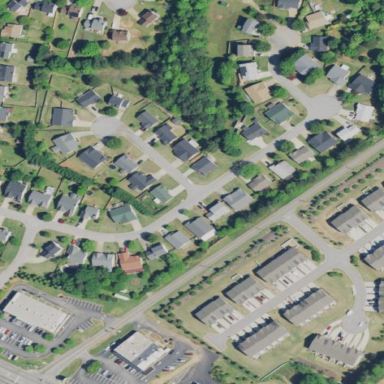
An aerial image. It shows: Residential area within neighborhood.